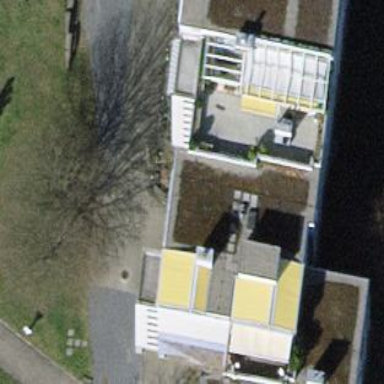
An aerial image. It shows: Flat-roofed apartment building.